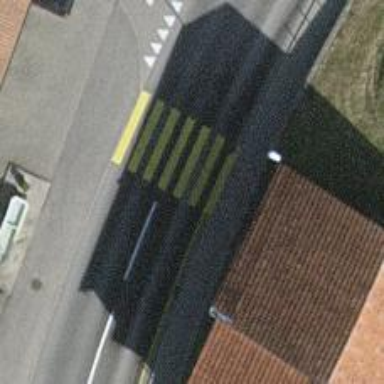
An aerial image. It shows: Zebra crossing on the road.